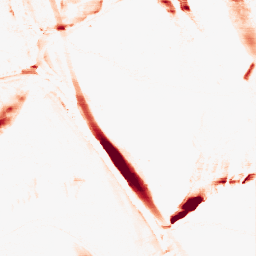
Category: morphological
Decomposition family: morphological_ellipse
Decomposition parameters: operation: opening
width: 5
height: 30
Upsampling method: lanczos
Upsampling parameters: scale: 4
Upsampling scale: 4